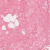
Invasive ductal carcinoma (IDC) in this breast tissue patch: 0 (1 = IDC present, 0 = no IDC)